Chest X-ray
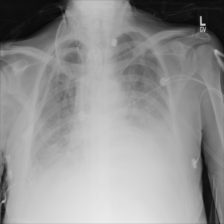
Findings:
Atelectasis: negative
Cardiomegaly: negative
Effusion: negative
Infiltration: positive
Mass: negative
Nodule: negative
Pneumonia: negative
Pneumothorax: negative
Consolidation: positive
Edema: negative
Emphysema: negative
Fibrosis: negative
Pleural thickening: negative
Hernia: negative